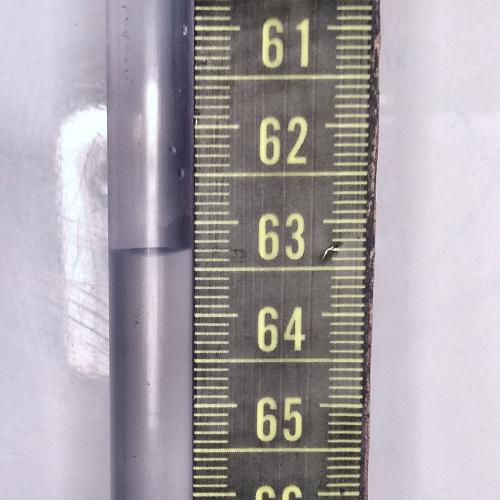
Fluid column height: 63.3 cm